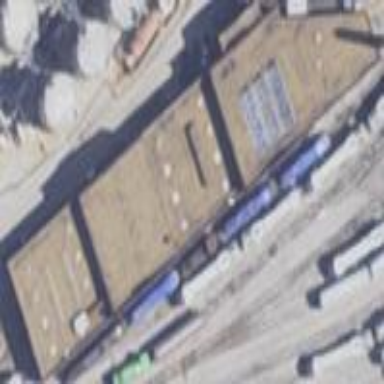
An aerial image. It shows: Engine shed building located next to railway.